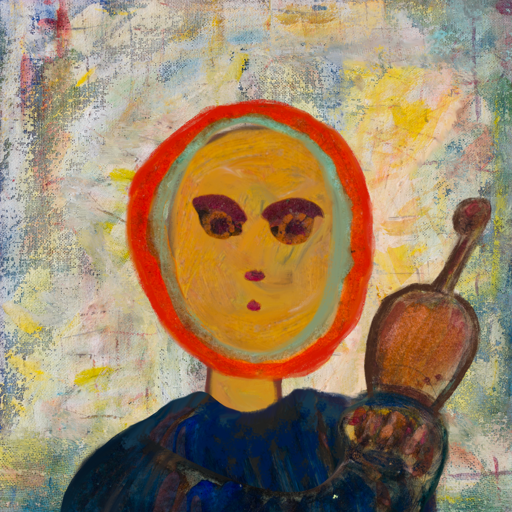
Background: Irani, Head And Neck Front: After_Raid, Face Front: Doll, Bust: Pipe, Hair Front: Sisters, Head Accessory: Blank, Second Necklace: Blank, Necklace: Blank, Baby: Blank